Field crop: tomato
Growth stage: 2
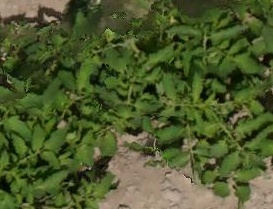
Species: tomato